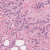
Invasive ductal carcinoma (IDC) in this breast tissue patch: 1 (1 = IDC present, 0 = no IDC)